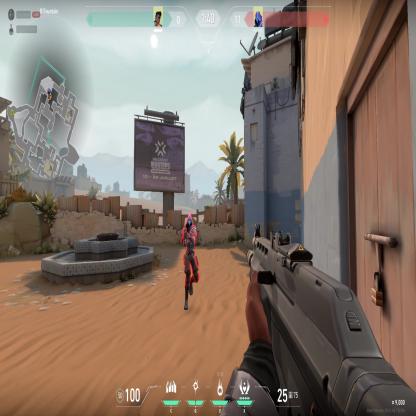
Label: enemy